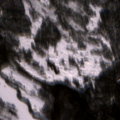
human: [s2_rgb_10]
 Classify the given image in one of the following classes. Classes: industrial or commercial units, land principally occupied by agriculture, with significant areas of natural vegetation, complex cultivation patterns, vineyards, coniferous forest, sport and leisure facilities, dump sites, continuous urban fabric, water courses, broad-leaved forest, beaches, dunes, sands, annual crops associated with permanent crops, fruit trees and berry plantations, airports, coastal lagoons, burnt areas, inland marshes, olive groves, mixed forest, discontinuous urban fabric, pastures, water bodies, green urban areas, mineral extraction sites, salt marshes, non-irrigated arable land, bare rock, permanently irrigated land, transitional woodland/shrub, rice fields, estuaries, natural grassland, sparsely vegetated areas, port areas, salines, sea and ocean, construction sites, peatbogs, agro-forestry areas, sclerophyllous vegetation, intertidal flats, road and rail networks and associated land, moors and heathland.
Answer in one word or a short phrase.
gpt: coniferous forest, mixed forest, transitional woodland/shrub, inland marshes, water bodies